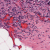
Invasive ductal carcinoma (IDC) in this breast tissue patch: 1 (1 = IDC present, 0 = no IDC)